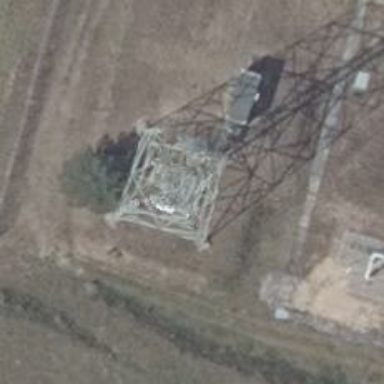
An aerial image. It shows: Mast tower used for communication.